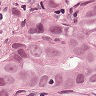
Metastatic tissue present: yes